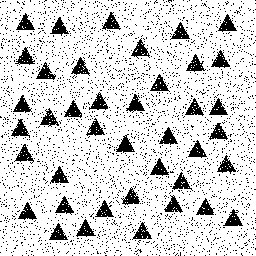
Squares: 0
Triangles: 40
Stars: 0
Total shapes: 40